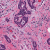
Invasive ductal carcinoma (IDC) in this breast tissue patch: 1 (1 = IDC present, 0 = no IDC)